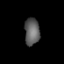
Tissue: prostate
Cell type: Endothelial cells
Senescence score: 0.6946
Nuclear area (px): 402
Mean DAPI intensity: 93.803